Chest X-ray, AP view. Patient: 52 years old, sex M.
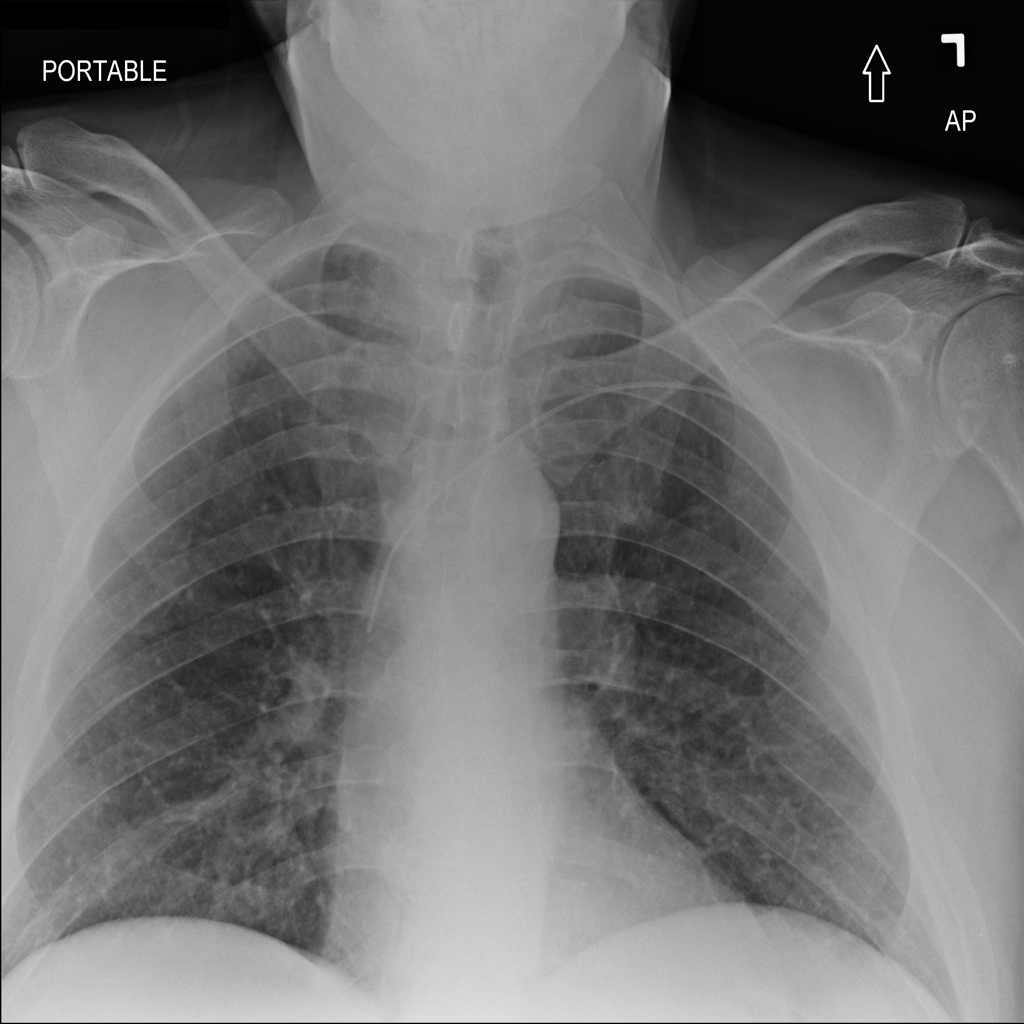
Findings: No Finding